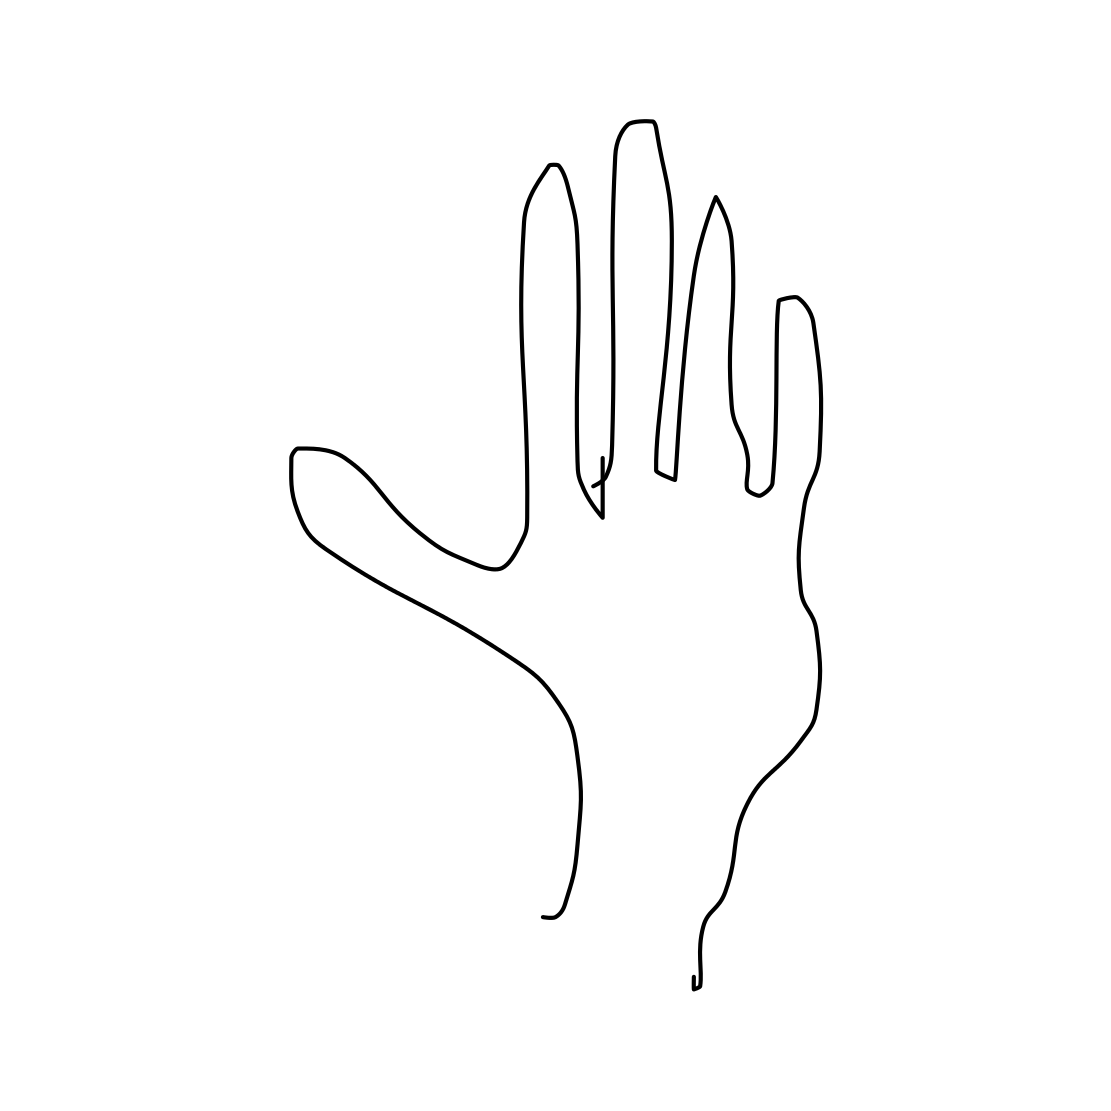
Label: hand